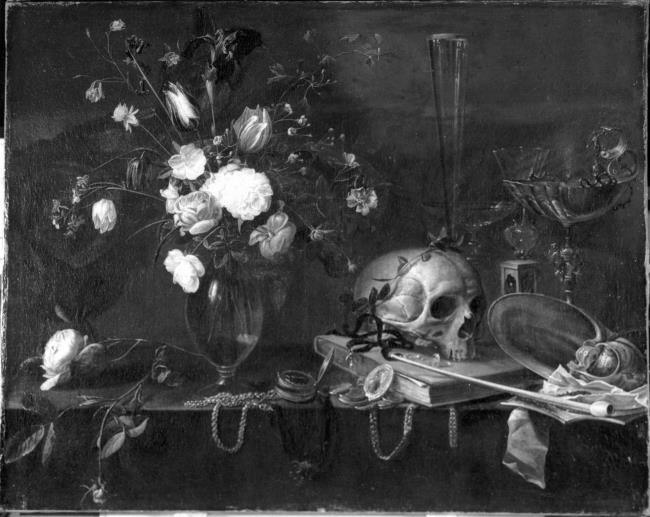
Title: Vanitas still life with a bouquet and a skull
Artist: studio of Adriaen van Utrecht Bron: Fred G. Meijer (1999)
Earliest date: 1643
Latest date: 1649
Genre: painting
Iconography: Still Life
Keywords: vanitas (still life), on a table, bouquet (arrangement), vase, skull, book, flute glass, wine glass, pipe, nautilus (shell), tazza, hourglass, pierced earring, pearl necklace, paper (sheet), document (objectgenre), tobacco, pearl necklace, watch, finger ring, coin, table, façon de Venise, glassware